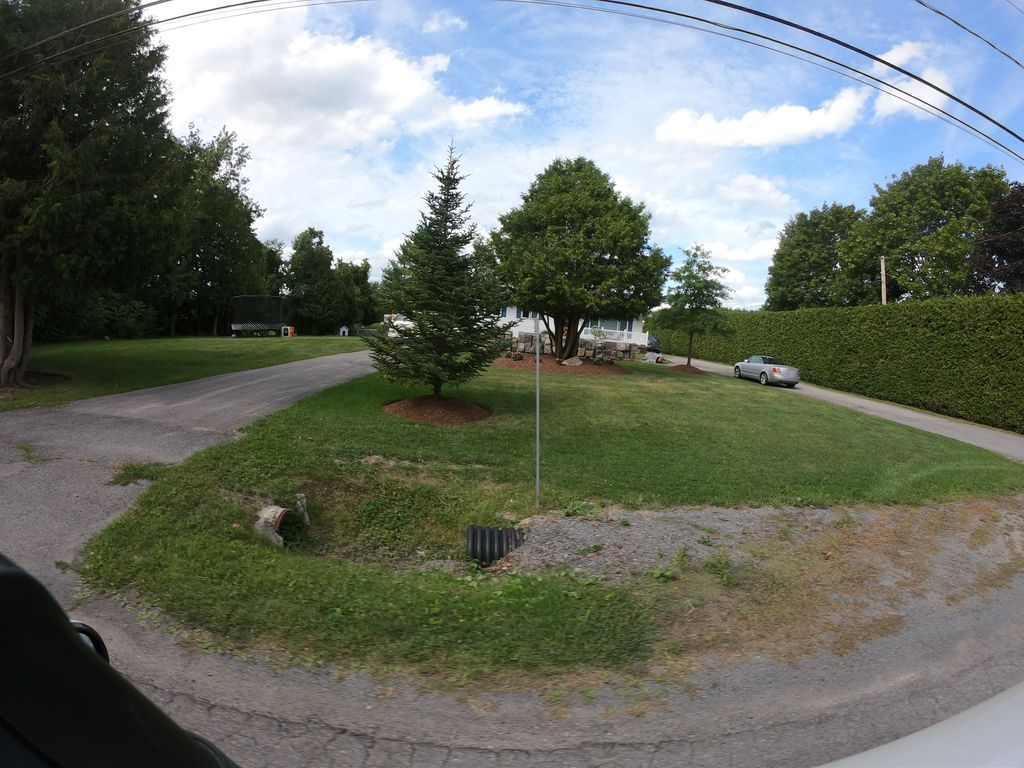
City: ottawa-gatineau